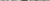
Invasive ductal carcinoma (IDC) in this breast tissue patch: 0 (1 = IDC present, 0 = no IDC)